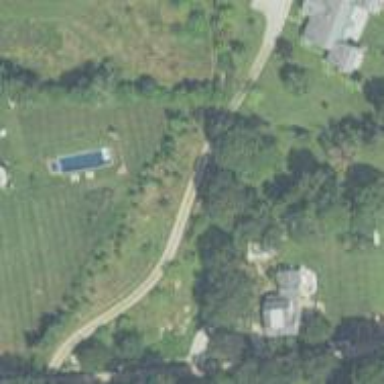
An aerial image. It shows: Driveway leading to service road.